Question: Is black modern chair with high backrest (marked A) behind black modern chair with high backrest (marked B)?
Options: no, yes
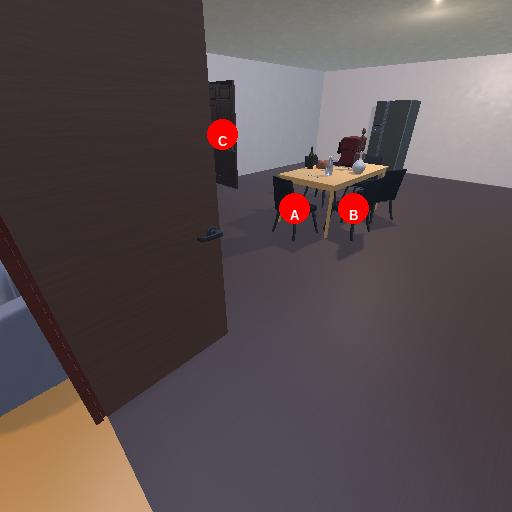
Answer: no